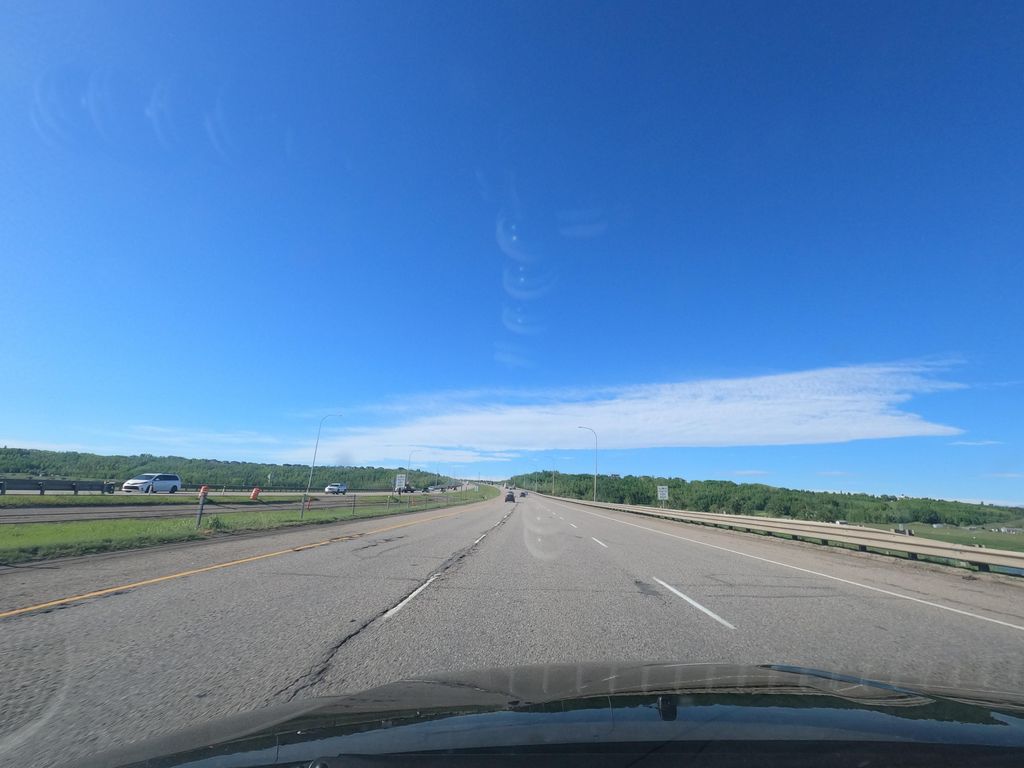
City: calgary